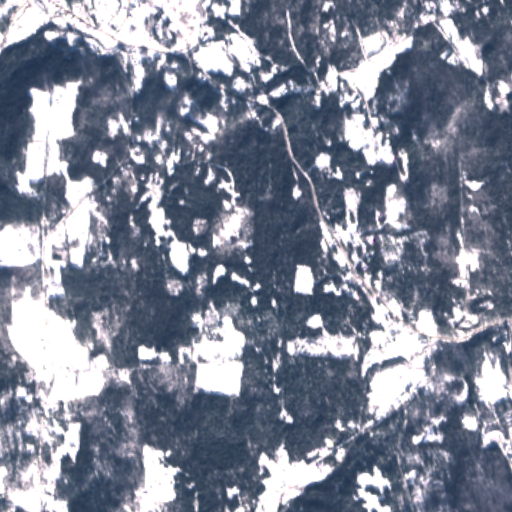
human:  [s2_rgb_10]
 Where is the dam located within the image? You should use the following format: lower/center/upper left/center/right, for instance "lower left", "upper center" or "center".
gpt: The dam is located in the upper left of the image.
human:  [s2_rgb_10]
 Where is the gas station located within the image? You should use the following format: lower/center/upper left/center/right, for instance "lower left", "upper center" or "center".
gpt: The gas station is located in the upper left of the image.
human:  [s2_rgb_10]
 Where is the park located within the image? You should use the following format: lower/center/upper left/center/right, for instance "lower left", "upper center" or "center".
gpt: The park is located in the left of the image.
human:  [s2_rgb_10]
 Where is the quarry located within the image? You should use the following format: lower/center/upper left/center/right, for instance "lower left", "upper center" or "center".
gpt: The quarry is located in the upper center of the image.
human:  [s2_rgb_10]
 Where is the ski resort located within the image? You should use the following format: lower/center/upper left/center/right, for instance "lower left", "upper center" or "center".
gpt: The ski resort is located in the lower right of the image.
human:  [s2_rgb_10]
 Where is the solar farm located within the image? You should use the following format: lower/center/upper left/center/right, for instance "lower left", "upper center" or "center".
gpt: The solar farm is located in the center right of the image.
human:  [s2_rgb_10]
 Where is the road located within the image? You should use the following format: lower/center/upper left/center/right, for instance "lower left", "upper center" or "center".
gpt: There is no road in the image.